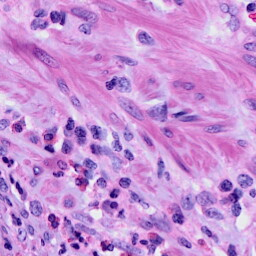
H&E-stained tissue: Cervix